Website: macys
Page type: account-selection
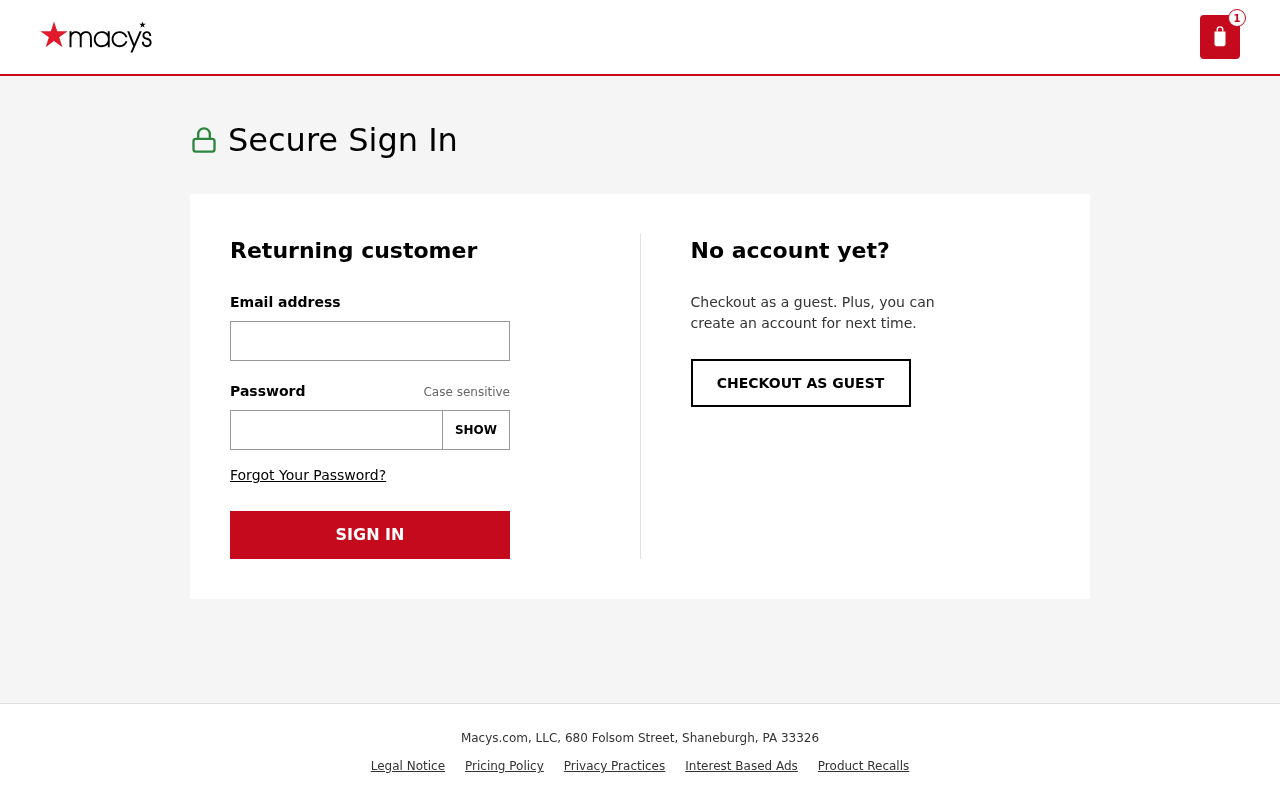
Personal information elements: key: PII_EMAIL
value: briantate@yahoo.com
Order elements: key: ORDER_NUM_ITEMS
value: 1